Chest X-ray:
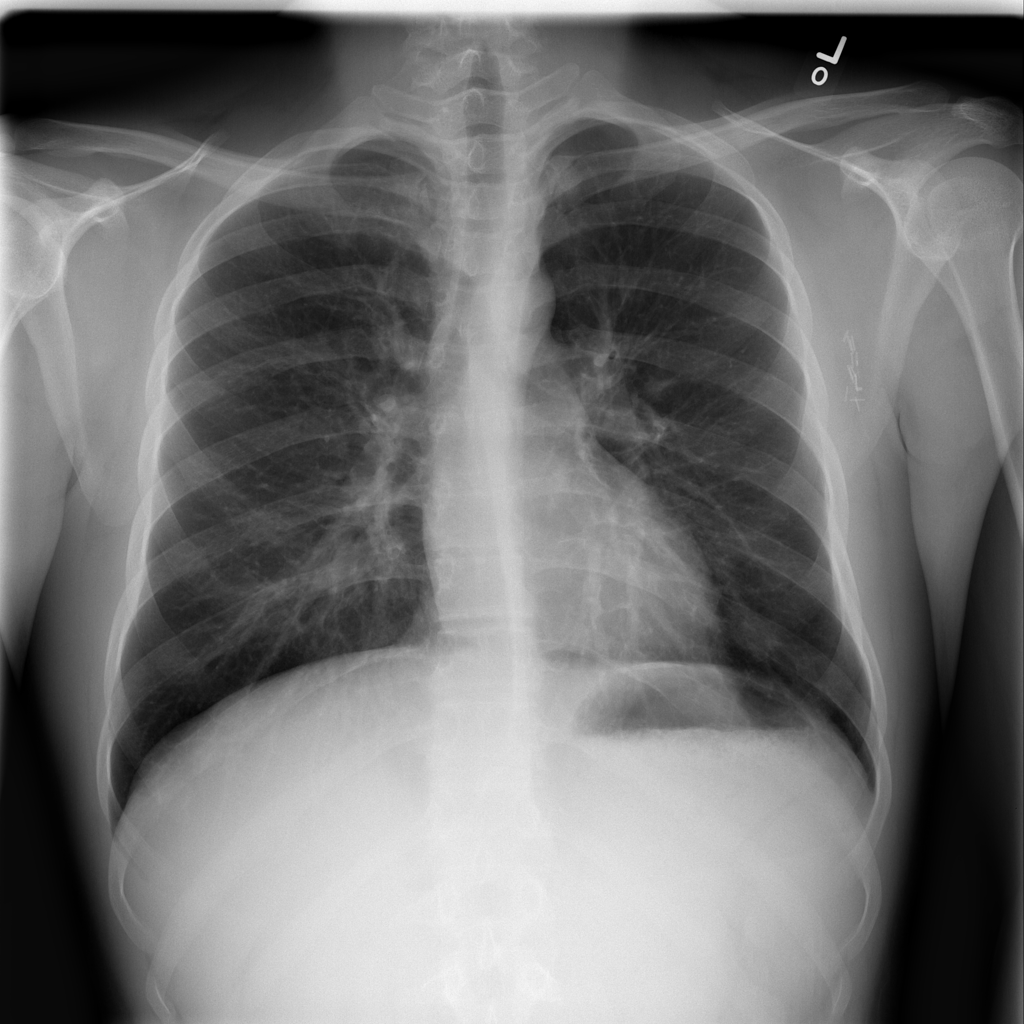
No abnormal finding: yes